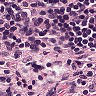
Metastatic tissue present: no